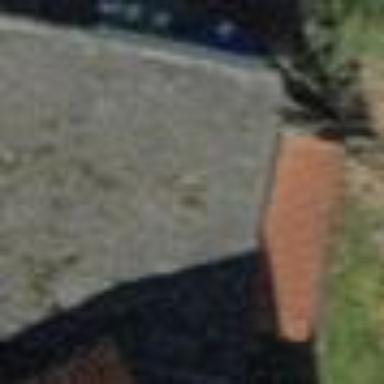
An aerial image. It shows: View of roof of building.